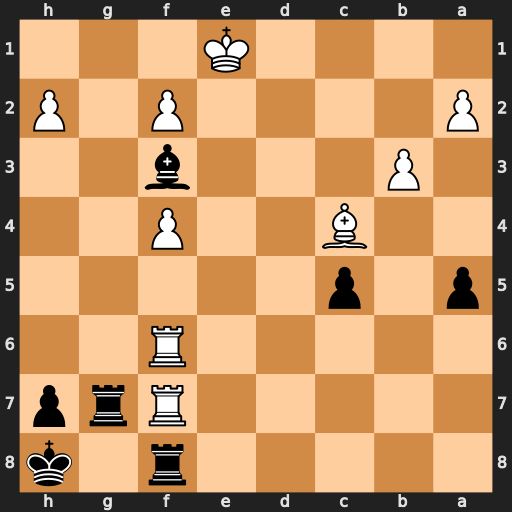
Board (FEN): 5r1k/5Rrp/5R2/p1p5/2B2P2/1P3b2/P4P1P/4K3
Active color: b
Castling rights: -
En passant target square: -
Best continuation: Rgxf7 Rxf7 Rd8 Be2 Re8